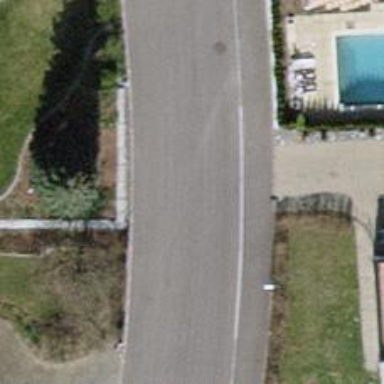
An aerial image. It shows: Residential road with asphalt surface and sidewalk on the left.